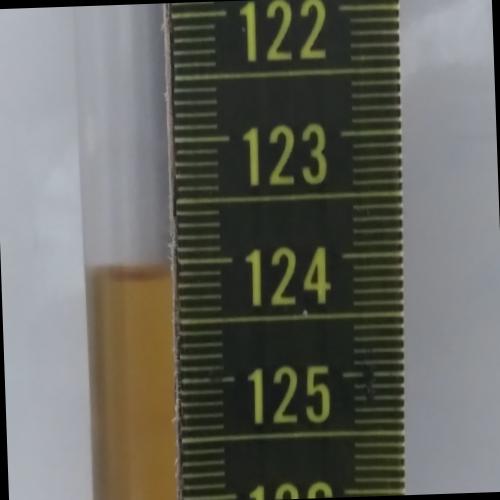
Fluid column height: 124.1 cm